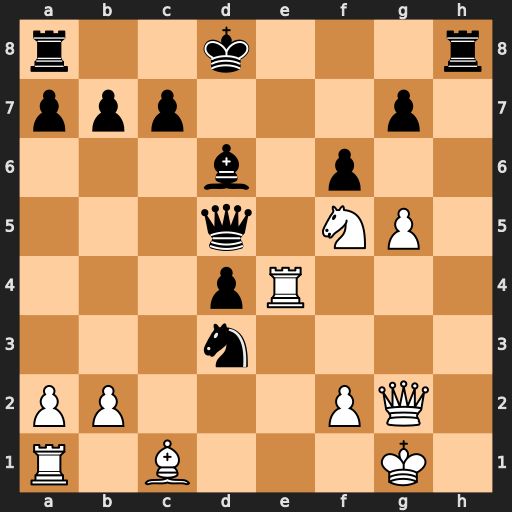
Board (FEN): r2k3r/ppp3p1/3b1p2/3q1NP1/3pR3/3n4/PP3PQ1/R1B3K1
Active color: w
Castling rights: -
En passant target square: -
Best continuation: Re8+ Rxe8 Qxd5